Field crop: maize
Growth stage: 2
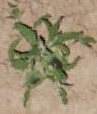
Species: atriplex